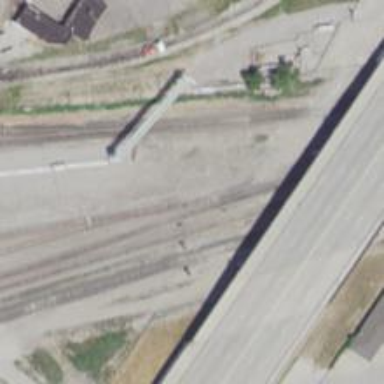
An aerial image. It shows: Railway yard.